Question: My JavaFX slider does not change value when I'm trying to move.
My slider is inside a GridPane layout.
My code looks like this, if you need more just ask :
'''
root = new GridPane();
root.setLayoutY(canvasHeight);
root.setGridLinesVisible(true);
root.setPadding(new Insets(10, 10, 10, 10));
root.setVgap(2);
Label lblAmount = new Label("Amount of fireworks : ");
GridPane.setConstraints(lblAmount, 0, 0);
root.getChildren().add(lblAmount);
Slider sliAmount = new Slider();
sliAmount.setMin(1);
sliAmount.setMax(10);
sliAmount.setValue(5);
sliAmount.setMaxWidth(100);
root.getChildren().add(sliAmount);
GridPane.setConstraints(sliAmount, 1, 0);
Label lblPSize = new Label("Size of particles : ");
GridPane.setConstraints(lblPSize, 0, 1);
root.getChildren().add(lblPSize);
root.getRowConstraints().add(new RowConstraints(15));
root.getColumnConstraints().add(new ColumnConstraints(140));
'''
<URL>'s a GIF to better understand what the problem is
Here's what it looks like in my small program :

Since my program is very small and has pretty much only the slider implemented here is all my code.
Main class
'''
public class Main extends Application {
private final int CANVAS_WIDTH = 1600;
private final int CANVAS_HEIGHT = 750;
private final int MENU_HEIGHT = 150;
private GraphicsContext graphics;
private GUI gui;
@Override
public void start(Stage primaryStage) throws Exception{
gui = new GUI(CANVAS_WIDTH, CANVAS_HEIGHT, MENU_HEIGHT);
gui.setup();
Canvas canvas = new Canvas(CANVAS_WIDTH, CANVAS_HEIGHT);
graphics = canvas.getGraphicsContext2D();
clearCanvas();
gui.getRoot().getChildren().add(canvas);
primaryStage.setTitle("FireworkSim by Cedric Martens");
primaryStage.setScene(new Scene(gui.getRoot(), CANVAS_WIDTH, CANVAS_HEIGHT + MENU_HEIGHT, Color.rgb(137, 182, 255)));
primaryStage.show();
}
public static void main(String[] args) {
launch(args);
}
private void clearCanvas()
{
//graphics.setFill(Color.BLACK);
//graphics.fillRect(0, 0, CANVAS_WIDTH, CANVAS_HEIGHT);
}
}
'''
GUI class
'''
public class GUI {
private GridPane root;
private int canvasWidth;
private int canvasHeight;
private int menuHeight;
public GUI(int canvasWidth, int canvasHeight, int menuHeight)
{
this.canvasWidth = canvasWidth;
this.canvasHeight = canvasHeight;
this.menuHeight = menuHeight;
}
public void setup()
{
root = new GridPane();
root.setLayoutY(canvasHeight);
root.setGridLinesVisible(true);
root.setPadding(new Insets(10, 10, 10, 10));
root.setVgap(2);
Label lblAmount = new Label("Amount of fireworks : ");
GridPane.setConstraints(lblAmount, 0, 0);
root.getChildren().add(lblAmount);
Slider sliAmount = new Slider();
sliAmount.setMin(1);
sliAmount.setMax(10);
sliAmount.setValue(5);
sliAmount.setMaxWidth(100);
root.getChildren().add(sliAmount);
GridPane.setConstraints(sliAmount, 1, 0);
Label lblPSize = new Label("Size of particles : ");
GridPane.setConstraints(lblPSize, 0, 1);
root.getChildren().add(lblPSize);
root.getRowConstraints().add(new RowConstraints(15));
root.getColumnConstraints().add(new ColumnConstraints(140));
}
public GridPane getRoot() {
return root;
}
}
'''
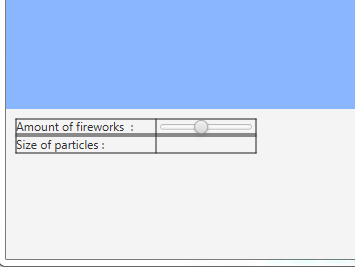
Answer: You're placing the canvas directly in the grid pane created by the 'GUI' class, without specifying any layout properties (row and column indexes, for example). So the canvas is directly overlaying the grid pane, and receives the mouse events, preventing the slider from receiving them. Instead, use a layout pane that lays things out appropriately. For example:
'''
import javafx.application.Application;
import javafx.scene.Scene;
import javafx.scene.canvas.Canvas;
import javafx.scene.canvas.GraphicsContext;
import javafx.scene.layout.BorderPane;
import javafx.scene.paint.Color;
import javafx.stage.Stage;
public class Main extends Application {
private final int CANVAS_WIDTH = 1600;
private final int CANVAS_HEIGHT = 750;
private final int MENU_HEIGHT = 150;
private GraphicsContext graphics;
private GUI gui;
@Override
public void start(Stage primaryStage) throws Exception{
BorderPane root = new BorderPane();
gui = new GUI(CANVAS_WIDTH, CANVAS_HEIGHT, MENU_HEIGHT);
gui.setup();
Canvas canvas = new Canvas(CANVAS_WIDTH, CANVAS_HEIGHT);
graphics = canvas.getGraphicsContext2D();
clearCanvas();
root.setCenter(canvas);
root.setBottom(gui.getRoot());
primaryStage.setTitle("FireworkSim by Cedric Martens");
primaryStage.setScene(new Scene(root, CANVAS_WIDTH, CANVAS_HEIGHT + MENU_HEIGHT, Color.rgb(137, 182, 255)));
primaryStage.show();
}
public static void main(String[] args) {
launch(args);
}
private void clearCanvas()
{
graphics.setFill(Color.BLACK);
graphics.fillRect(0, 0, CANVAS_WIDTH, CANVAS_HEIGHT);
}
}
'''